Question: <URL>' box:

How is this achieved, when every resource I'm finding here and elsewhere is telling me it's impossible?
Thanks!
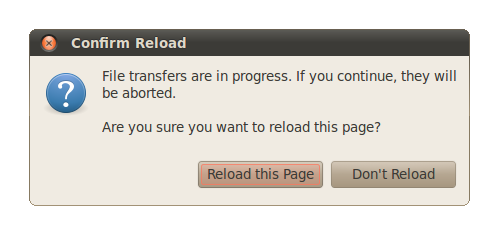
Answer: Per <URL>'s suggestion in the question comments, I did some tests, and it turns out that Chromium's 'onbeforeunload' text is customized for a reload as opposed to a navigation or page close. As such, reloading the page caused the event to fire and return the reload confirmation.
Fiddle: <URL>
Thanks for the insight!